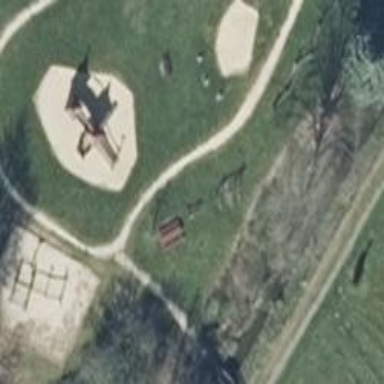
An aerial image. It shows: Playground with swings.